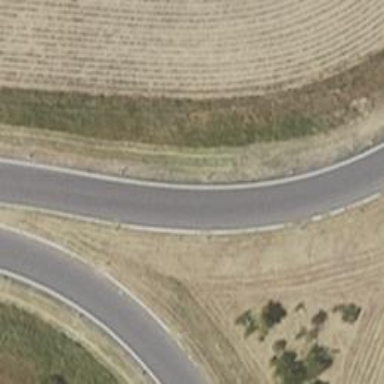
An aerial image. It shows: Asphalt trunk link road.